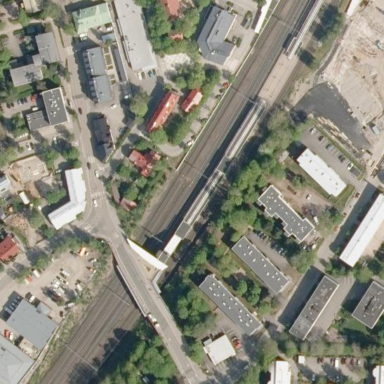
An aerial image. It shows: Paved platform for public transport at railway station.